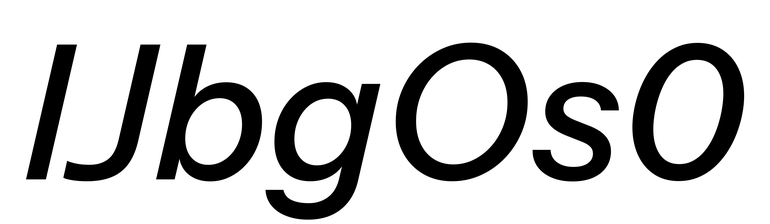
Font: InstrumentSans-Italic_Medium_Italic